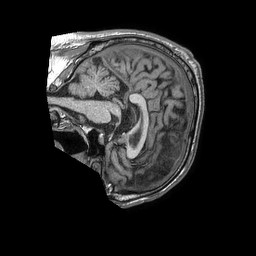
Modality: T1w
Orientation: sagittal
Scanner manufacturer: philips
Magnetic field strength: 1.5 T
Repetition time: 0.007559 s
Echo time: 0.003433 s